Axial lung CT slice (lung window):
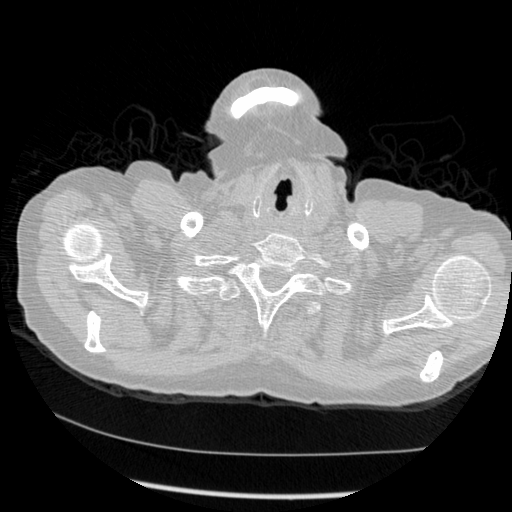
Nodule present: no